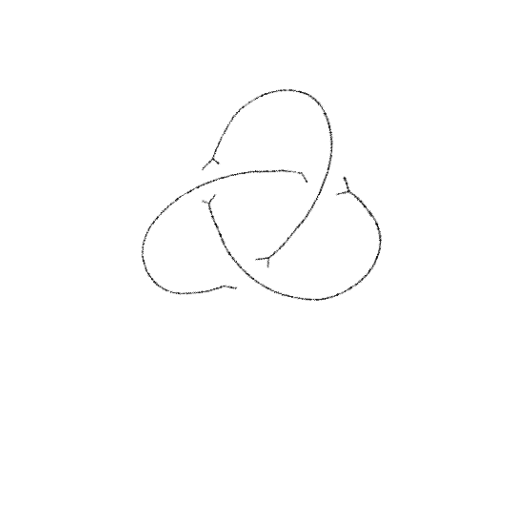
Crossing number: 3